Question: I am trying to create an SQL query for an ASP NET drop down list using two tables and a session variable.
I want to retrieve the all values from table 1 which correspond to a matching ids in table 2, where table 2 is filtered by an external variable.
As it is clear I do not know how to word this question, here is a simplified example of what I am attempting to do:
- -
For example if the session variable was "Blue" the dropdown list would contain "Punto" as it can see that the colour ID for "Blue" is 12 and "Punto" is the only car name corresponding to that colour.
Linked image: <URL>

As session variables can be assigned and called in ASP NET custom queries the session variable can just be referred to as, for example, @ExternalVar (Colours.ID WHERE (Colours.Name = @ExternalVar))
Apologies I had to word this like a quiz question; giving a simplified example was the only way I could really articulate my question.
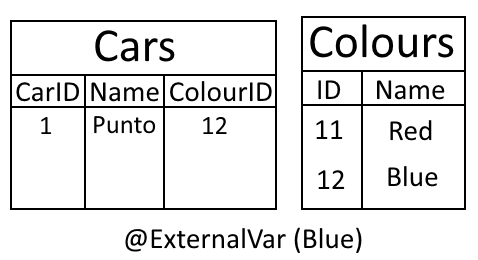
Answer: I think this should do the trick if I understand the question above
'''
select * from Cars c
inner join Colours cl on c.colourID = cl.ID
where cl.Name = @ExternalVar
'''